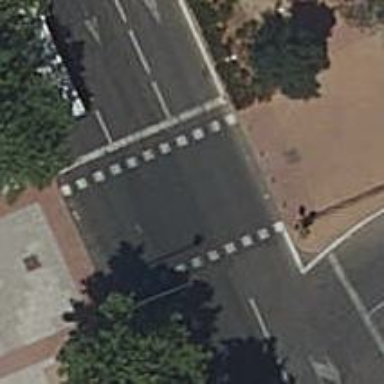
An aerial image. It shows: Zebra crossing with traffic signals.